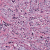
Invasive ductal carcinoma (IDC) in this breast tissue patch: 1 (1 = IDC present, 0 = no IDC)